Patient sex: M
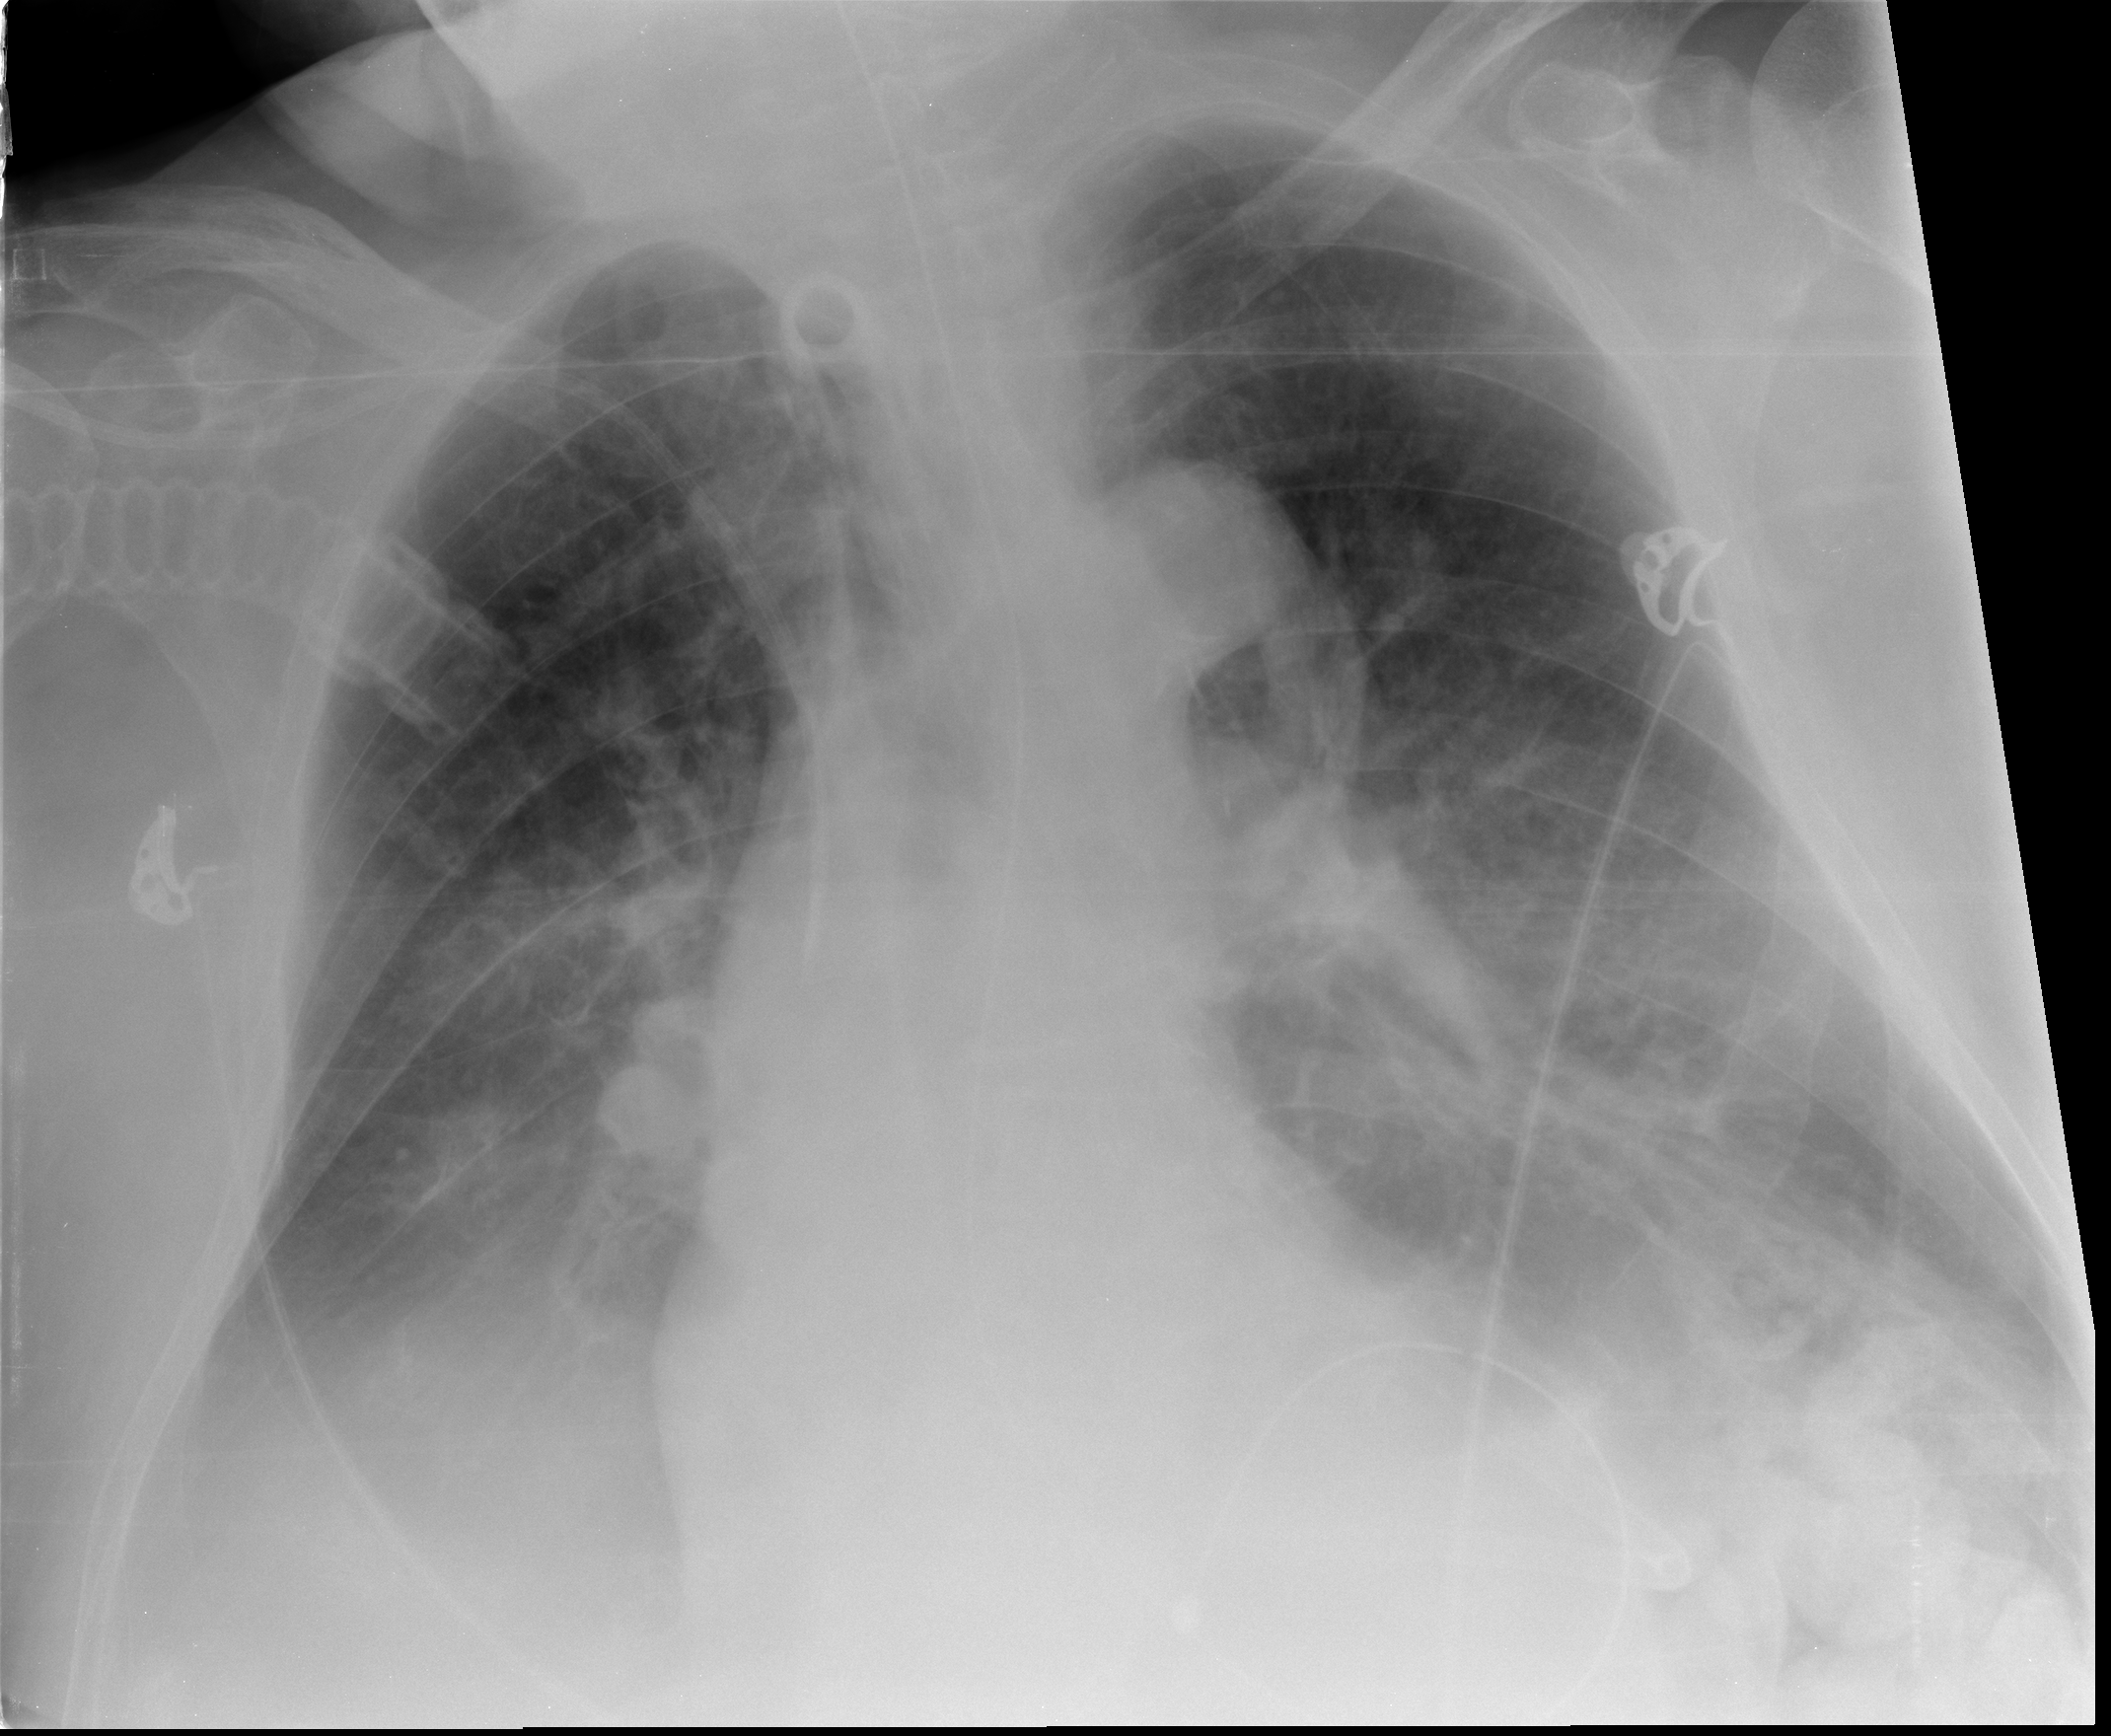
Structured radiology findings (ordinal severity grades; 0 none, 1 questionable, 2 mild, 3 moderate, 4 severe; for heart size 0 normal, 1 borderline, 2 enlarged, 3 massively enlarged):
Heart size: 2
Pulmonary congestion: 2
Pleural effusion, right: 3
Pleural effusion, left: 3
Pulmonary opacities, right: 0
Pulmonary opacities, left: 0
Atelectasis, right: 2
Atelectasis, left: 2